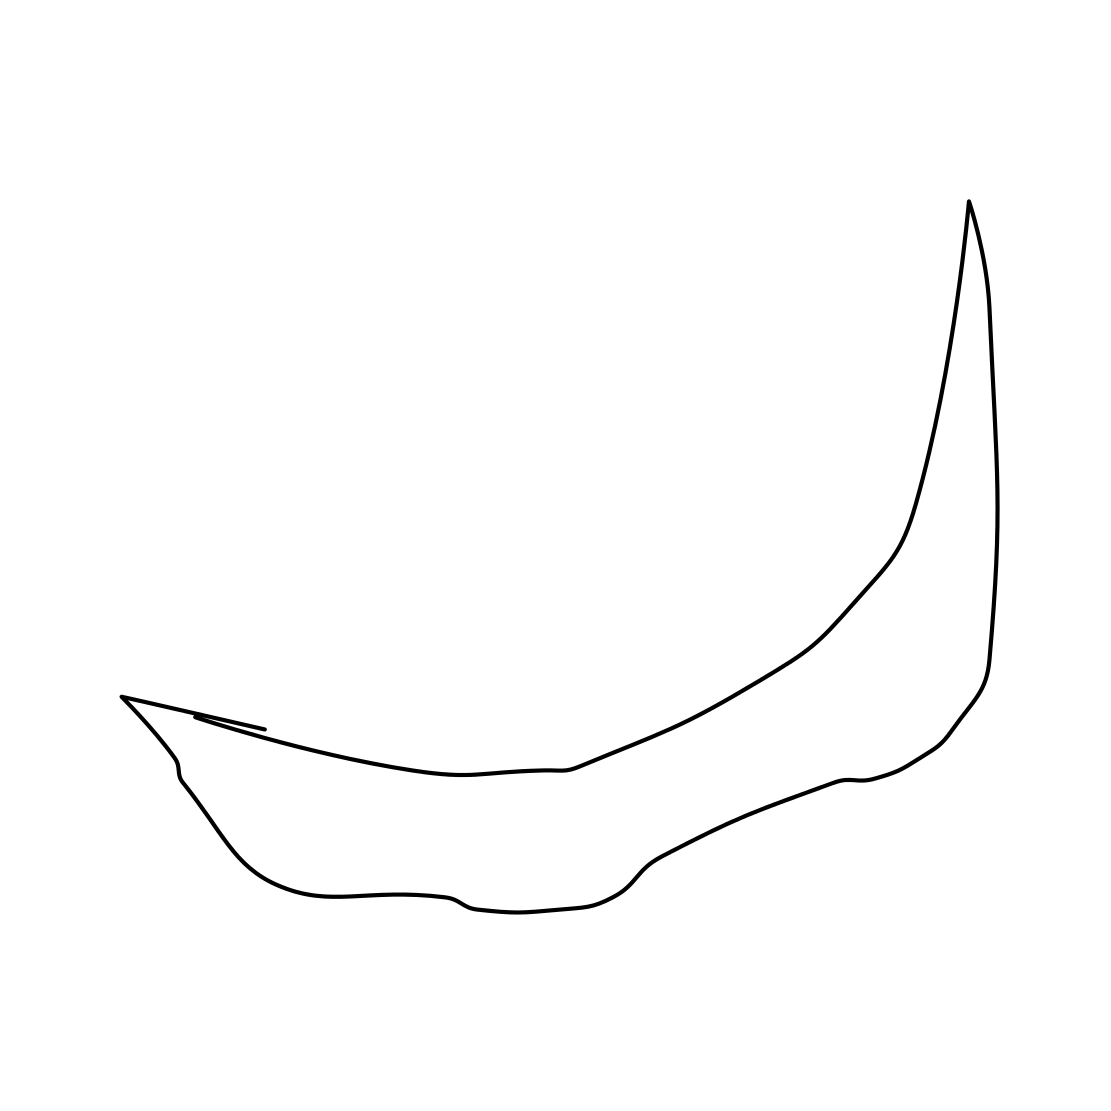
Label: moon